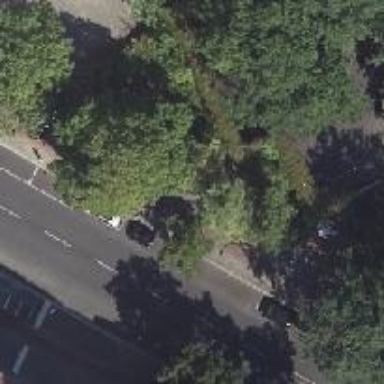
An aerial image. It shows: Deciduous broadleaved tree.